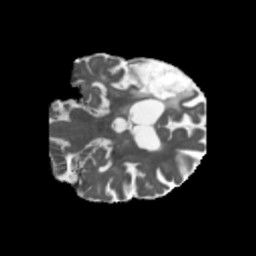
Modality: MD
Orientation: coronal
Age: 71
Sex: male
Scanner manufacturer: siemens
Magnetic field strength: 3 T
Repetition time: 5.47 s
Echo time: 0.0854 s